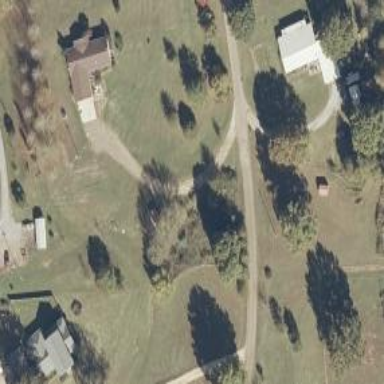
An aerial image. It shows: Driveway.